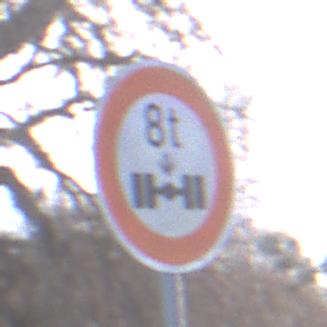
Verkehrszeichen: TatsaechlicheAchslast
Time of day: MorningAfternoon
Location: Outdoor (Nature)
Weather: PartlyCloudy
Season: NotSpecified
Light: Natural